Aerial crown-view tile of a tropical tree (Barro Colorado Island, Panama), acquired 20250124:
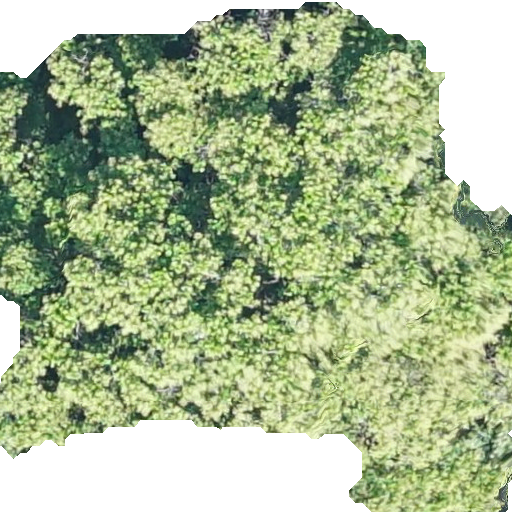
Species: Anacardium excelsum
GBIF accepted scientific name: Anacardium excelsum
Crown area: 352.081 m²